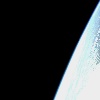
Label: space